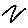
Label: zigzag